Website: home-depot
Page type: customer-info-address
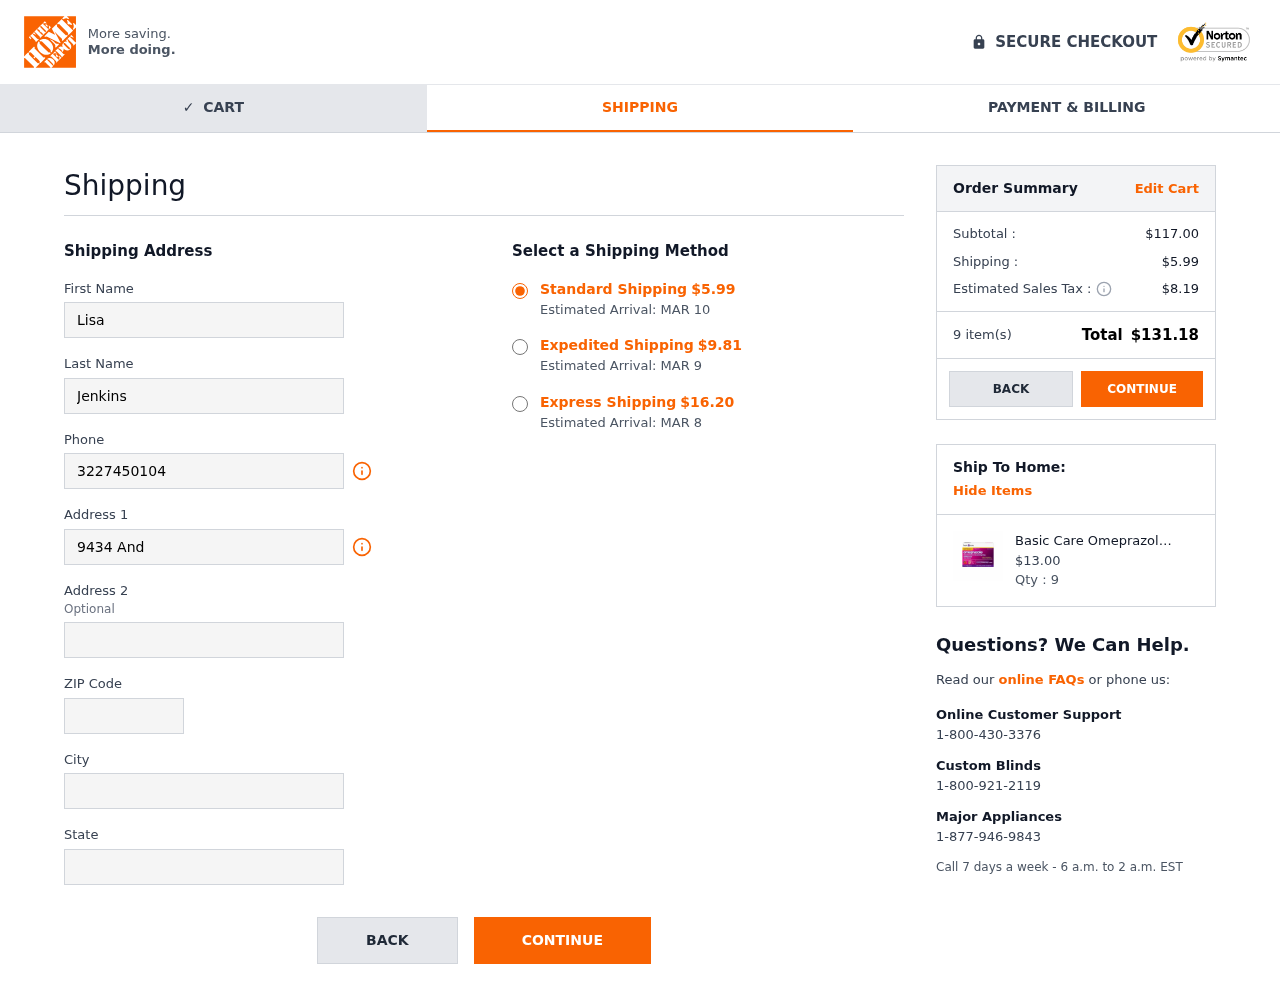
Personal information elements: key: PII_CITY
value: Port Anthonyfort
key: PII_FIRSTNAME
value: Lisa
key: PII_LASTNAME
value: Jenkins
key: PII_PHONE
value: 3227450104
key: PII_POSTCODE
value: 54577
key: PII_STATE
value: Minnesota
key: PII_STREET
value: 9434 Andrew Via
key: PII_STREET2
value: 8799 Stokes Pines
Product elements: key: PRODUCT1_NAME
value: Basic Care Omeprazole Orally Disintegrating Tablets, Strawberry Flavor, 14 Count
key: PRODUCT1_PRICE
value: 13
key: PRODUCT1_QUANTITY
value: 9
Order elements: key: ORDER_SHIPPING_COST
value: $5.99
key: ORDER_DELIVERY_DATE
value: Estimated Arrival: MAR 10
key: ORDER_SHIPPING_COST_EXPEDITED
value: $9.81
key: ORDER_DELIVERY_DATE_EXPEDITED
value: Estimated Arrival: MAR 9
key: ORDER_SHIPPING_COST_EXPRESS
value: $16.20
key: ORDER_DELIVERY_DATE_EXPRESS
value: Estimated Arrival: MAR 8
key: ORDER_SUBTOTAL
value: $117.00
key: ORDER_TAX
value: $8.19
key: ORDER_NUM_ITEMS
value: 9 item(s)
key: ORDER_TOTAL
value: $131.18